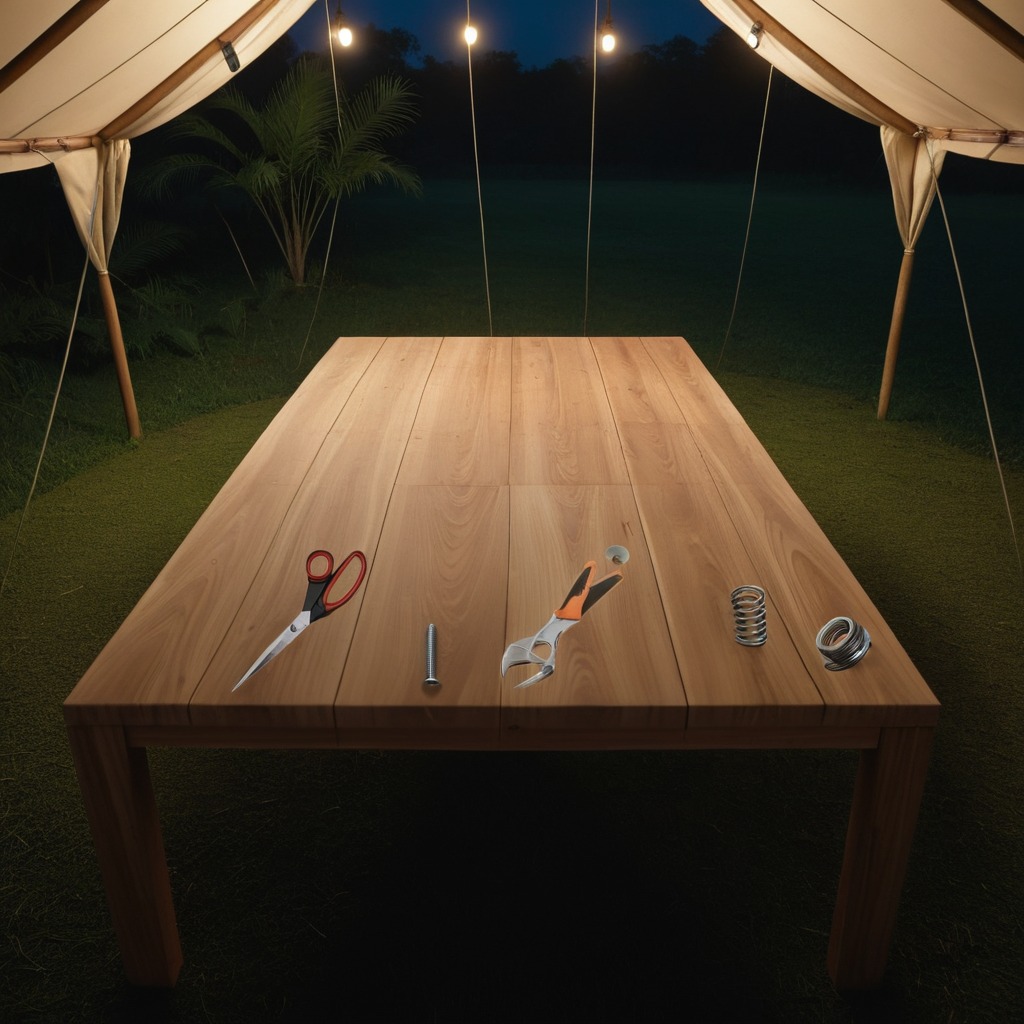
A metal machine screw, a coiled metal spring, a metal nut, a pair of scissors, and a wrench are lying on the wooden table inside a jungle field workshop tent at night.